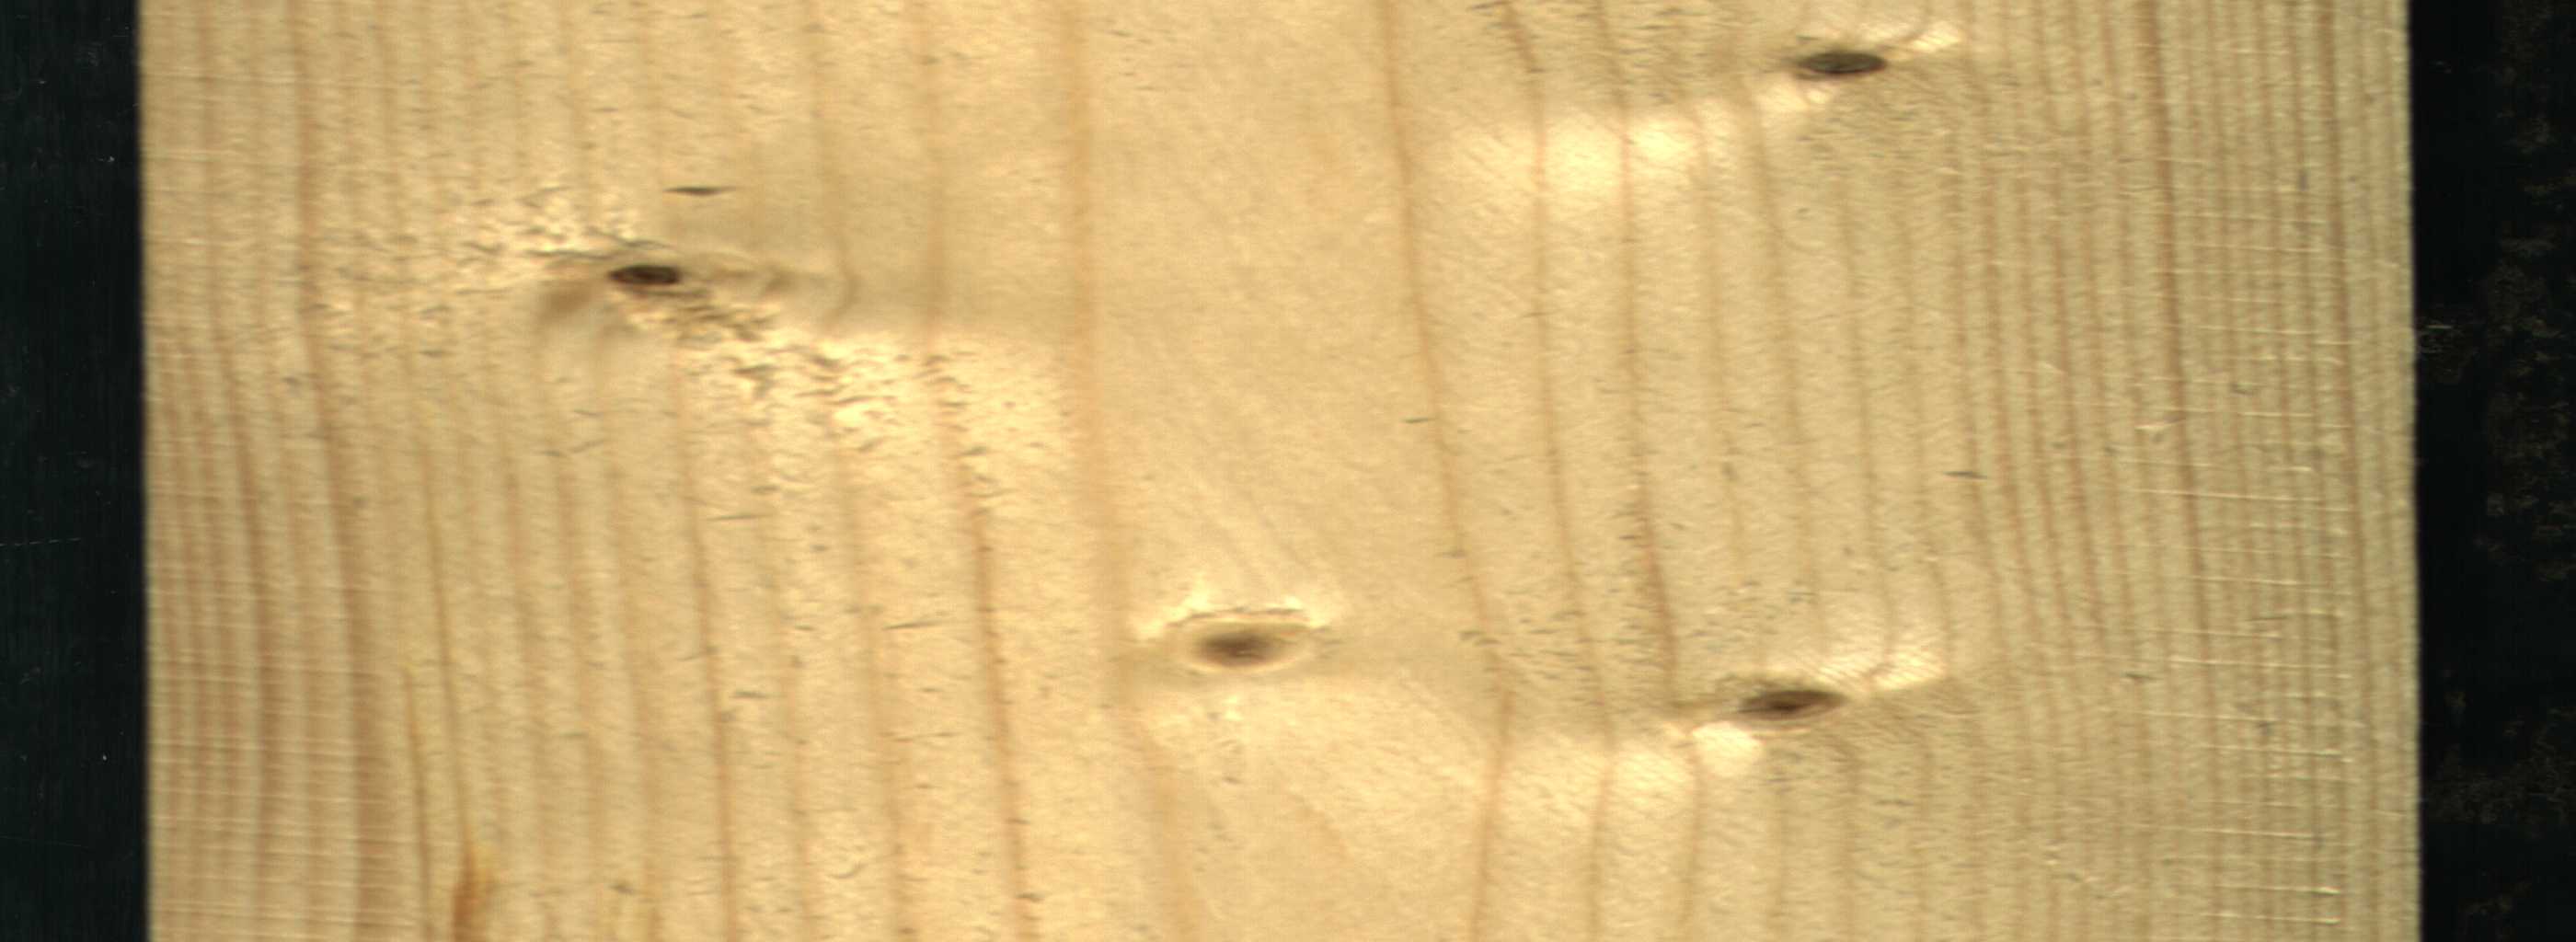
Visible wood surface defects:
resin
Live_Knot
Live_Knot
Live_Knot
Live_Knot